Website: bh-photo
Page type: store-pickup
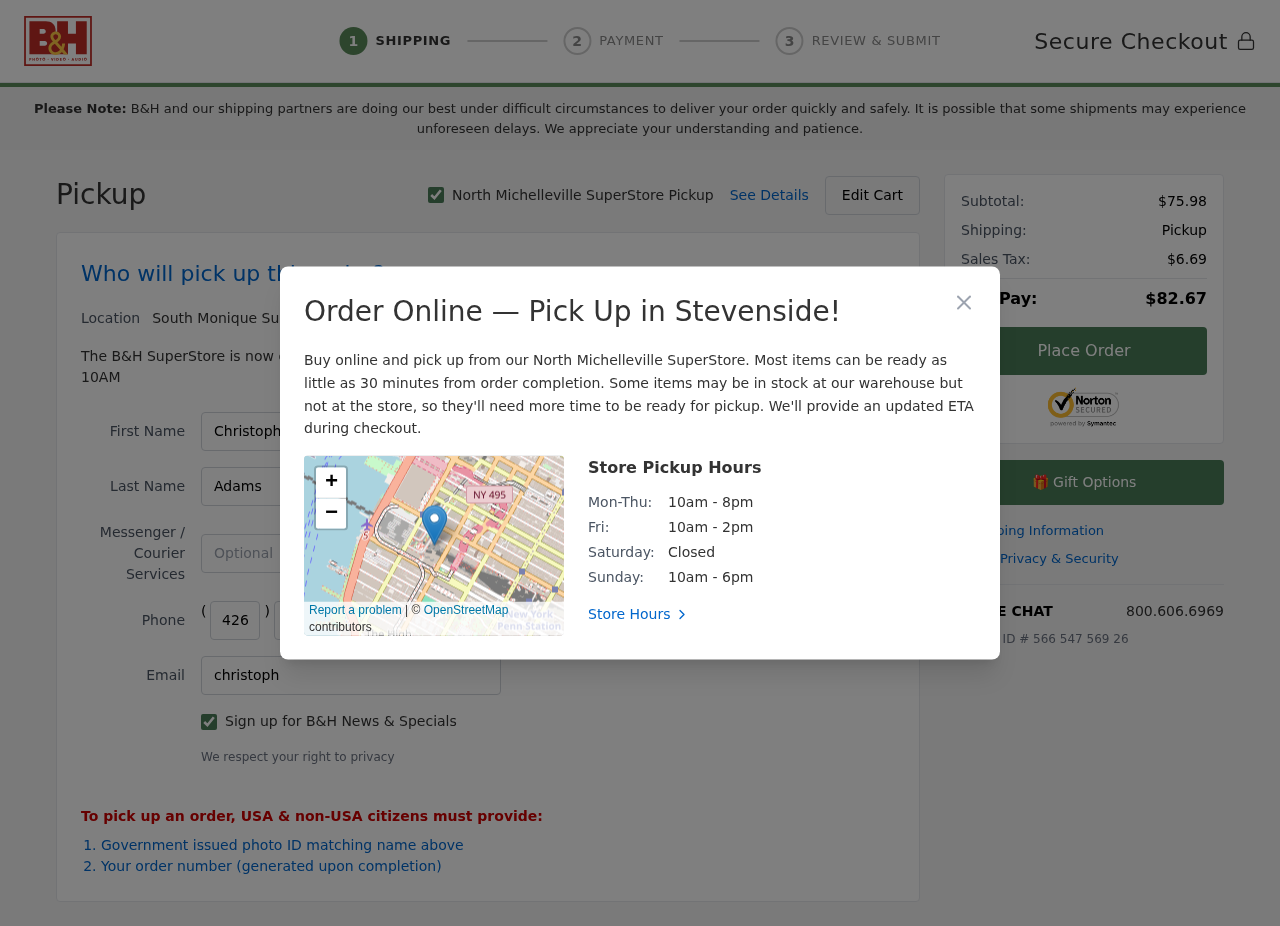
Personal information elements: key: PII_CITY
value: North Michelleville
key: PII_CITY2
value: South Monique
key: PII_CITY3
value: Stevenside
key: PII_EMAIL
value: christopher.adams@gmail.com
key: PII_FIRSTNAME
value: Christopher
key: PII_LASTNAME
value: Adams
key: PII_PHONE_AREA
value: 426
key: PII_PHONE_PREFIX
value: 657
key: PII_PHONE_SUFFIX
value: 6461
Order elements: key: ORDER_SUBTOTAL
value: $75.98
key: ORDER_TAX
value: $6.69
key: ORDER_TOTAL
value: $82.67
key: ORDER_ID
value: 566 547 569 26